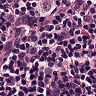
Metastatic tissue present: no